Aerial crown-view tile of a tropical tree (Barro Colorado Island, Panama), acquired 20250616:
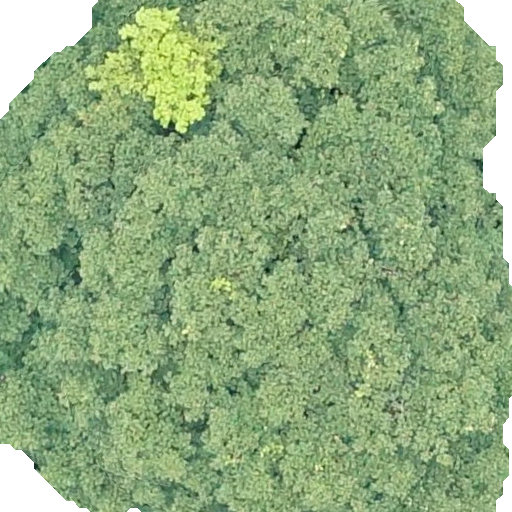
Species: Tachigali panamensis
GBIF accepted scientific name: Tachigali panamensis
Crown area: 417.479 m²